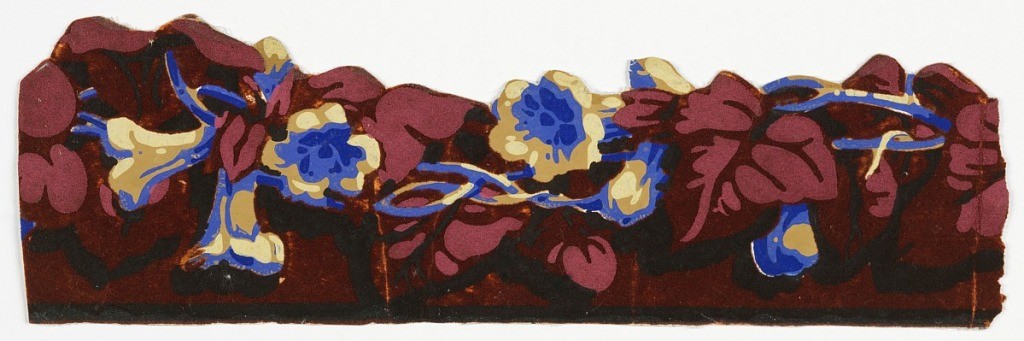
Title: Border
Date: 1860–70
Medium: Flocked
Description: Horizontal portion, straight along bottom edge and shaped along top. Band of flowers and ivy leaves.  Printed in brown, blues, cream, red flock, pink and black.